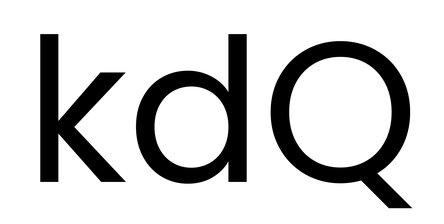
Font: Poppins-Regular